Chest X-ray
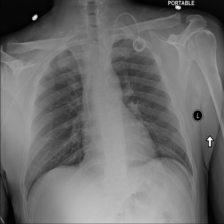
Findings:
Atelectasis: negative
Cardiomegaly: negative
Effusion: negative
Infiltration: negative
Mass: negative
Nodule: negative
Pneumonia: negative
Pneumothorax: negative
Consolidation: negative
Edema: negative
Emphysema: negative
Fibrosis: negative
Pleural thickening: negative
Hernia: negative